Field crop: tomato
Growth stage: 2
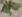
Species: solanum